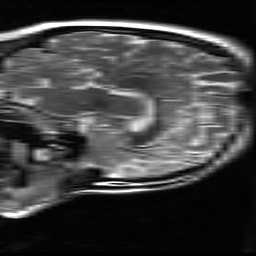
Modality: T2w
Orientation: sagittal
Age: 31
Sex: female
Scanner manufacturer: ge
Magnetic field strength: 3 T
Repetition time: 5.192 s
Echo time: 0.1003 s